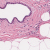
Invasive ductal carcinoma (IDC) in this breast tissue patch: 0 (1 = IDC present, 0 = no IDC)